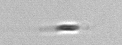
Label: Bacillariophyceae